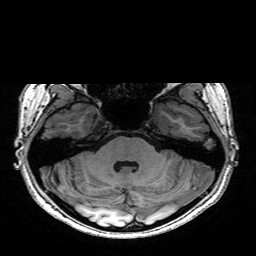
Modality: T1w
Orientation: coronal
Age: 19
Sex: female
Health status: healthy
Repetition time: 2.53 s
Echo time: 0.0034 s